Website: home-depot
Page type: billing-address
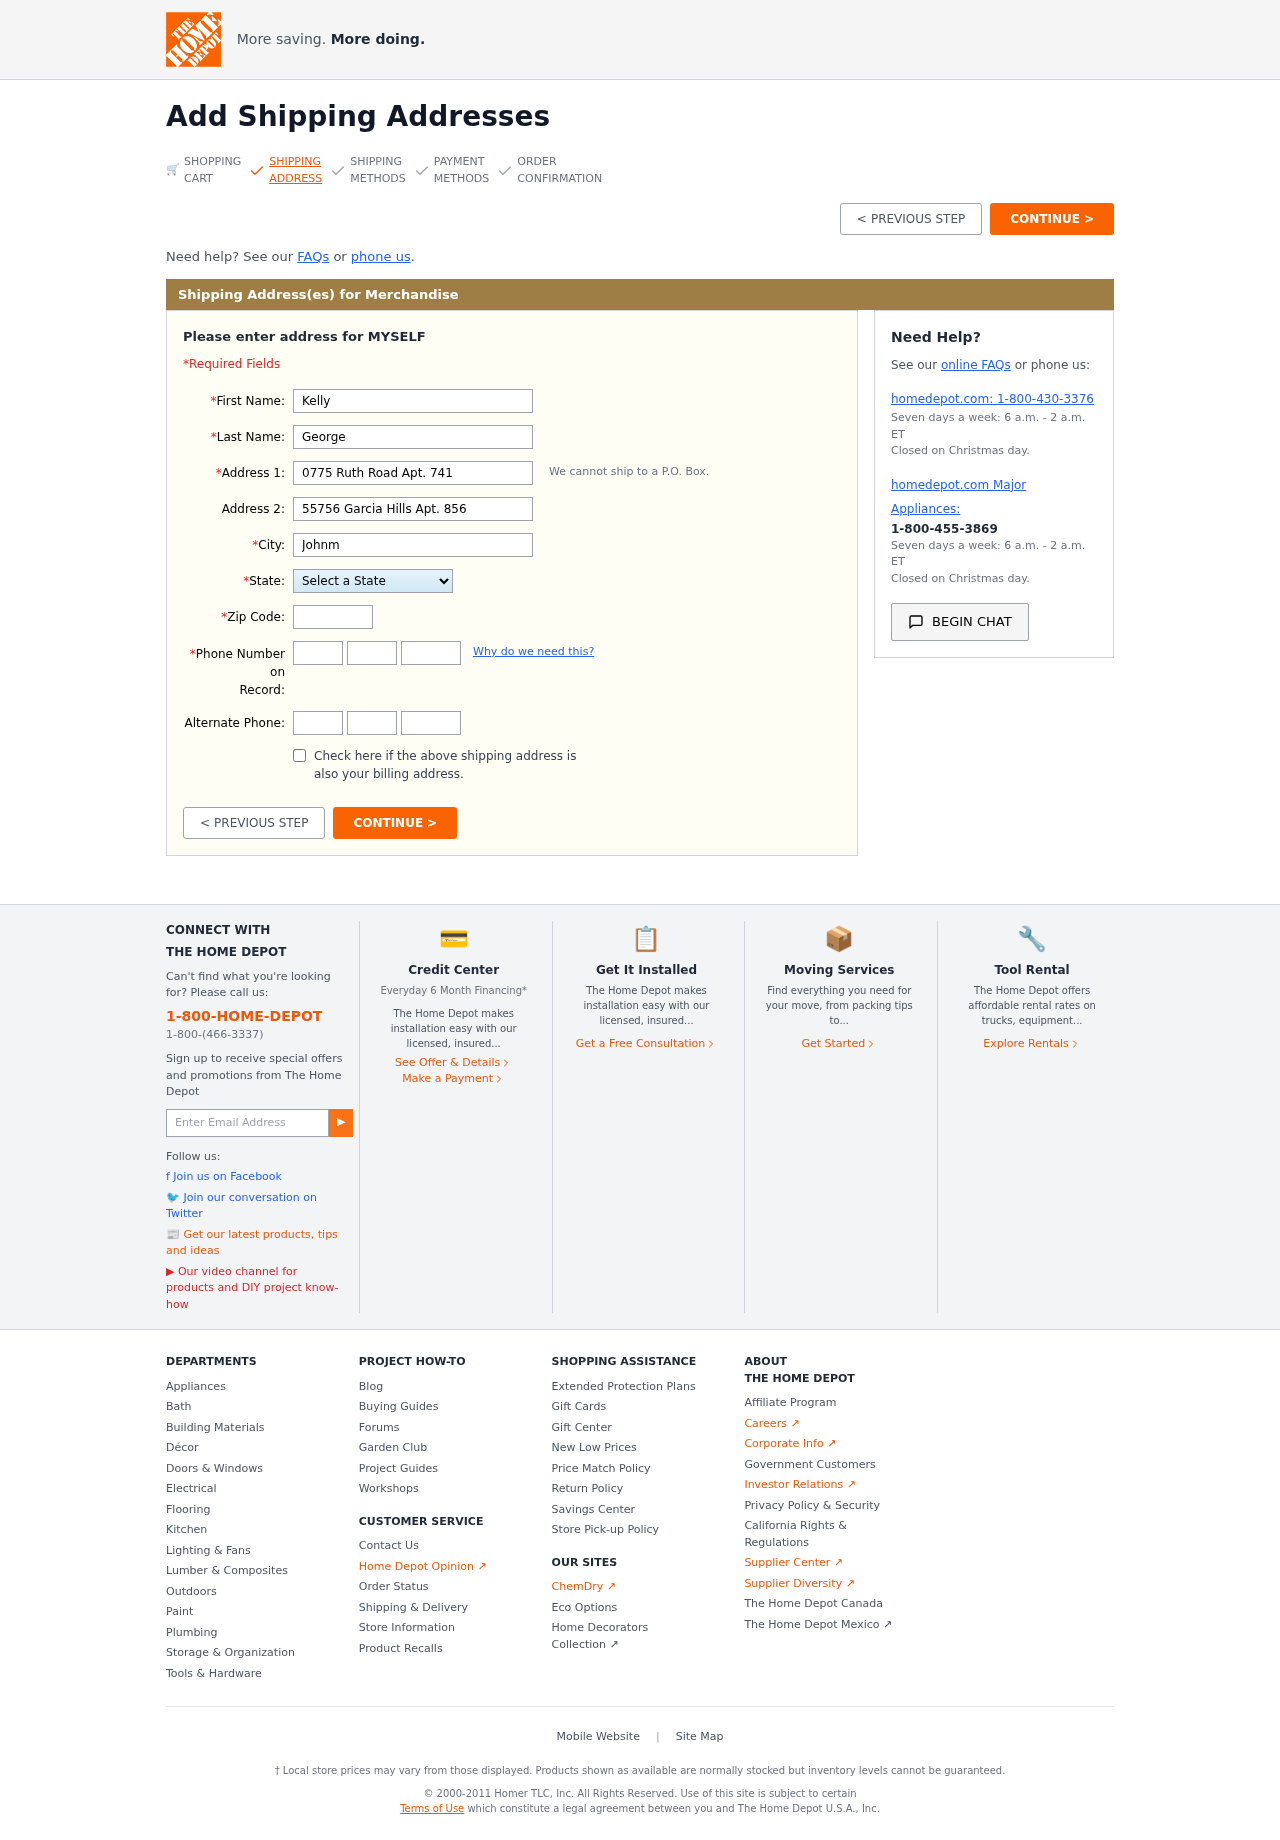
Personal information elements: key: PII_STATE
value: Idaho
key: PII_FIRSTNAME
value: Kelly
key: PII_LASTNAME
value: George
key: PII_STREET
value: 0775 Ruth Road Apt. 741
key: PII_STREET2
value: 55756 Garcia Hills Apt. 856
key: PII_CITY
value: Johnmouth
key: PII_POSTCODE
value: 85968
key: PII_PHONE_AREA
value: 830
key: PII_PHONE_PREFIX
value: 702
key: PII_PHONE_LINE
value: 8661